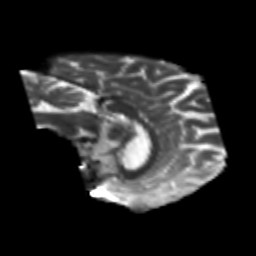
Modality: T2w
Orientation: sagittal
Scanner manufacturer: siemens
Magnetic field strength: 3 T
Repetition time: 6.8 s
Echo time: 0.093 s